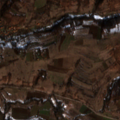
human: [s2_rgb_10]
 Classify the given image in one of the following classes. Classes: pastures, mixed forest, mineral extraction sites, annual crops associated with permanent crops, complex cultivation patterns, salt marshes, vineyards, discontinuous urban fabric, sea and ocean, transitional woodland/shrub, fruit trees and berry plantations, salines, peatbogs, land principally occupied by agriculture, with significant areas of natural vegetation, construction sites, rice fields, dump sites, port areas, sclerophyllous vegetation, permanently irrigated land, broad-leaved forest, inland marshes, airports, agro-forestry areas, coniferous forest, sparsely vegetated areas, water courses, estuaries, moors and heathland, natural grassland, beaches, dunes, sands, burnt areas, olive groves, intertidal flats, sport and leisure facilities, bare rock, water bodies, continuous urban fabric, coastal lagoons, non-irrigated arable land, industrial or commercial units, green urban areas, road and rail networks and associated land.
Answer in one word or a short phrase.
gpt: complex cultivation patterns, land principally occupied by agriculture, with significant areas of natural vegetation, broad-leaved forest